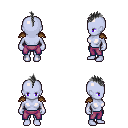
a pixel art fantasy rpg character, female body template, dark elf, purple skin, leather shoulder armor, magenta pants, gray mohawk hairstyle, four views (front, back, left, right), 2x2 character sprite sheet, small pixel art, hard edges, no anti-aliasing